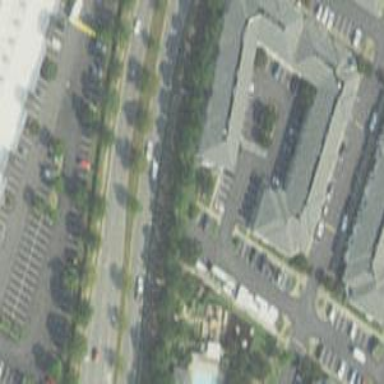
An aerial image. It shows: Image showing building with apartments.